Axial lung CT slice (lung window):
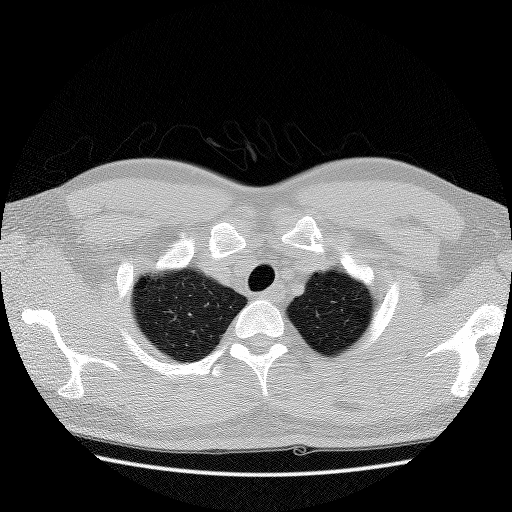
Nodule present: no